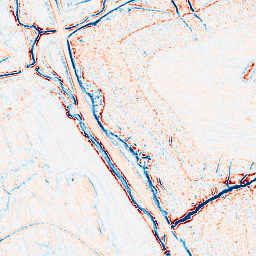
Category: multiscale
Decomposition family: dog_multiscale
Decomposition parameters: sigma_ratio: 1.4
n_scales: 3
base_sigma: 0.5
Upsampling method: cubic_catmull_rom
Upsampling parameters: scale: 4
Upsampling scale: 4